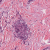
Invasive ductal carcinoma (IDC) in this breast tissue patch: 1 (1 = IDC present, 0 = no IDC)